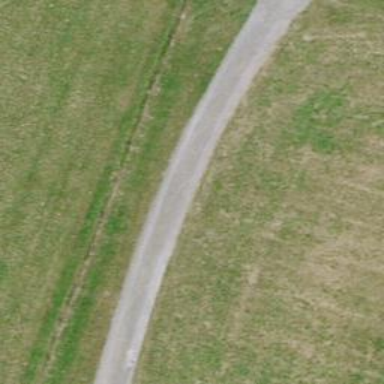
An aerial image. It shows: Track with fine gravel surface of grade2 quality.